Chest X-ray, AP view. Patient: 37 years old, sex F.
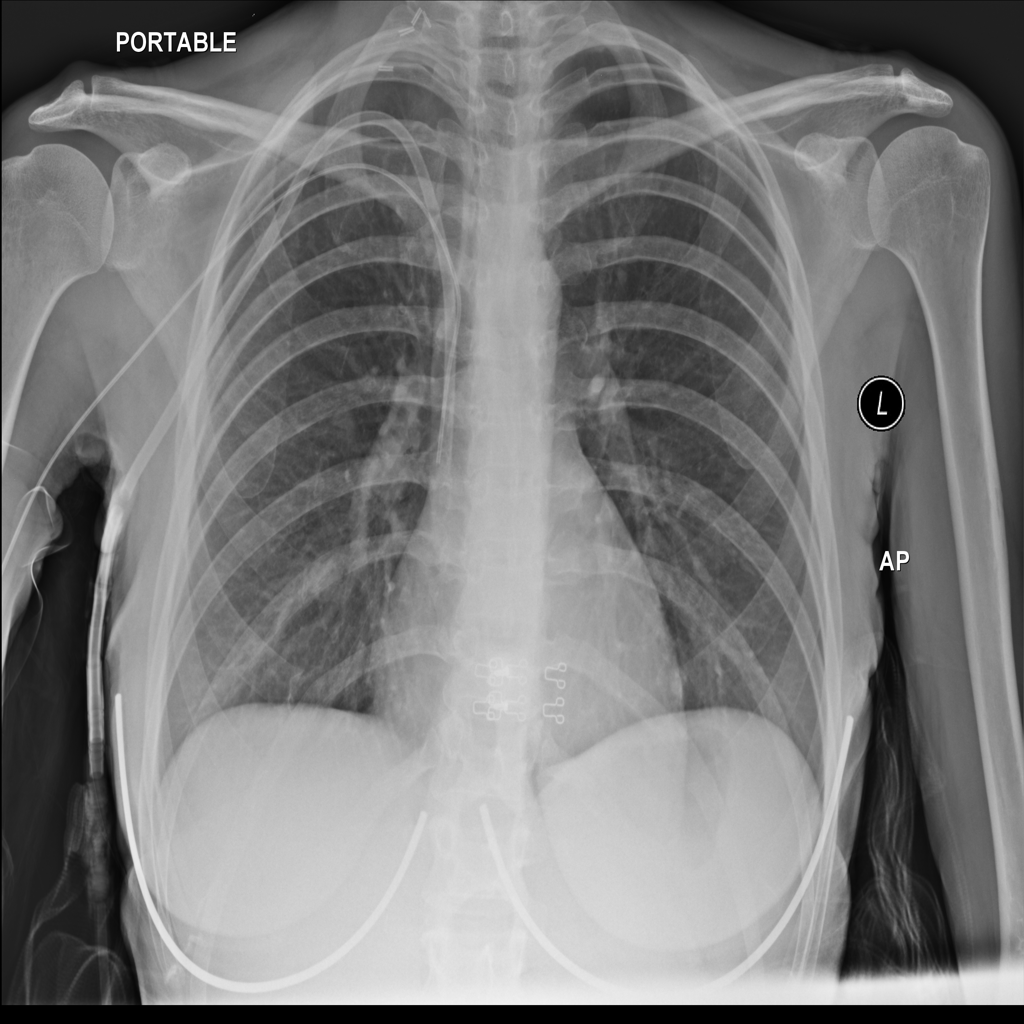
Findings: No Finding